Question: I am using Asp.net with c# in Visual studios 2012.
I added the images i need into the solution by
- - - -
I went into the project properties assembly info.cs and added references to my resources.
'''
[assembly: WebResource("FIMS_Courses.Images.FIMSNext.gif", "image/gif")]
[assembly: WebResource("FIMS_Courses.Images.FIMSPrevious.gif", "image/gif")]
[assembly: WebResource("FIMS_Courses.Images.FIMSCourselist.gif", "image/gif")]
[assembly: WebResource("FIMS_Courses.Images.FIMStopofpage.gif", "image/gif")]
'''
now i am trying to access them.
Inside my asp potion of my program i select them by typing imageUrl= and then intellesense lets me choose the path; This is my code:
'''
<asp:ImageButton ID="PreviousListLink" ImageUrl="~/Images/FIMSCourselist.gif" CssClass="floatleft" runat="server"/> <asp:ImageButton ID="PreviousButtonTop" ImageUrl="~/Images/FIMSPrevious.gif" runat="server"/> &nbsp; <asp:ImageButton ID="NextButtonTop" ImageUrl="~/Images/FIMSNext.gif" runat="server" />
<h4><asp:Label ID="CourseNumber" Text="####" runat="server"/> &nbsp; <asp:Label ID="CourseTitle" Text="This is a course Title" runat="server" /></h4>
<asp:Label id="Desc" text="Course Description" />
<a href="#TopOfPage"class="floatleft"><asp:Image ID="TopOfPageButton" ImageUrl="~/Images/FIMStopofpage.gif" runat="server" /></a> <asp:ImageButton ID="PreviousButtonBottom" ImageUrl="" runat="server" />&nbsp;<asp:ImageButton ID="NextButtonBottom" ImageUrl="" runat="server"/>
'''
and when i give it a test run i get nothing showing up. no images what so ever.

am i missing some crucial steps to access embedded resources?
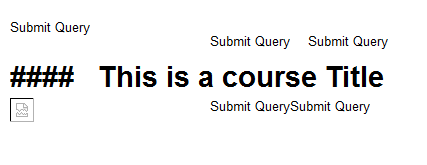
Answer: You need to reference your embedded resources using the code-behind.
Example:
'''
string topOfPageImageUrl = Page.ClientScript.GetWebResourceUrl(this.GetType(),
"FIMS_Courses.Images.FIMStopofpage.gif");
TopOfPageButton.ImageUrl = topOfPageImageUrl;
'''